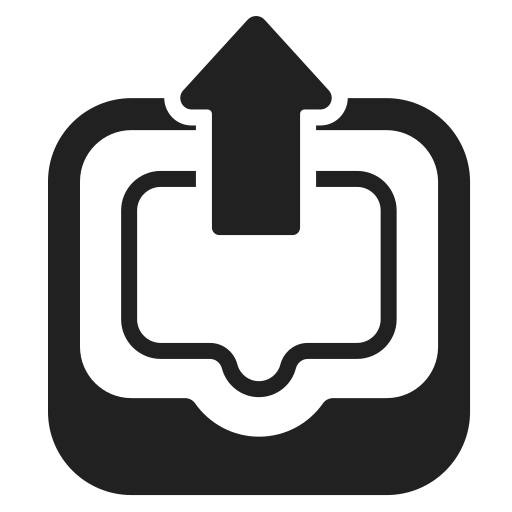
outbox tray high contrast